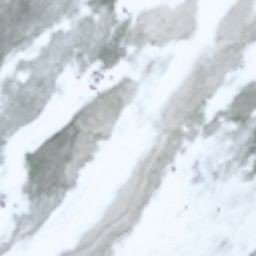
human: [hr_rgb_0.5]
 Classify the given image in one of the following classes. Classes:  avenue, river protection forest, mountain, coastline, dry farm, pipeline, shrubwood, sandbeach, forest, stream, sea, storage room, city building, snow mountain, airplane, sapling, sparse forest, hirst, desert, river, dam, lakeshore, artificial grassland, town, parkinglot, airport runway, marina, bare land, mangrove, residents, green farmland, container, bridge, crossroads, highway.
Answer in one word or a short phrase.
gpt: snow mountain